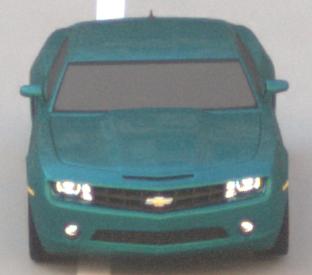
Make: Chevrolet
Model: Camaro Cabriolet 6.2 V8
Detailed model: Camaro (V) Coupé
Model produced from: 2011/09
Model produced until: 2014/02
Doors: 2
Color: blue
Road condition: dry road
Daytime: morning or afternoon
Contrast: low contrast